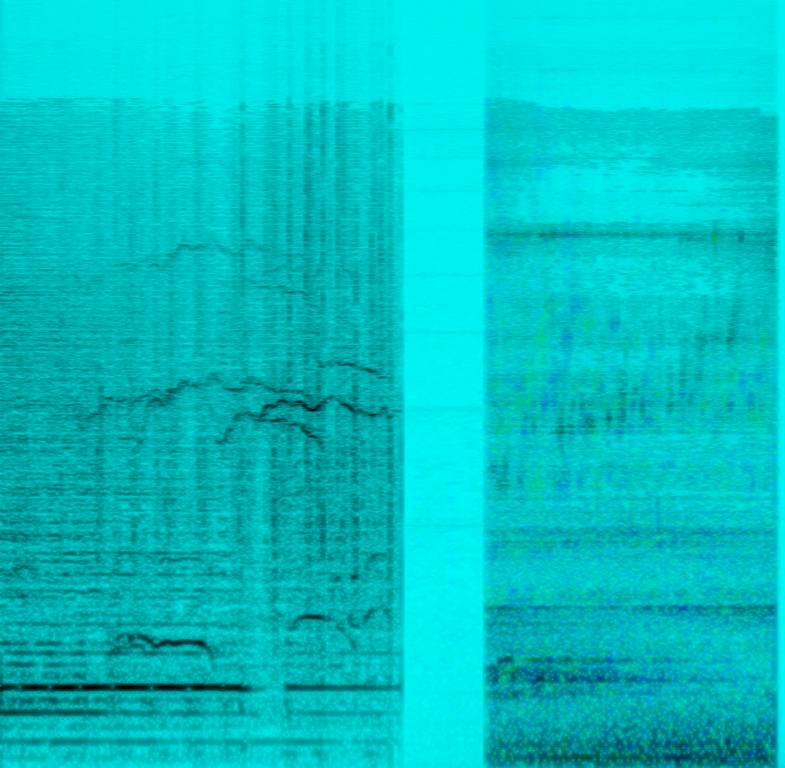
The low quality recording features, in the first half of the loop, a mono and noisy recording of a punk live performance with some crowd cheering noises. It sounds energetic and the recording suddenly fades out, transitioning into the second part of the loop which features a side synth pad that sounds suspenseful.